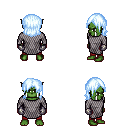
a pixel art fantasy rpg character, male body template, orc, green skin, chain mail, red pants, white cyan long bangs hairstyle, metal gloves, four views (front, back, left, right), 2x2 character sprite sheet, small pixel art, hard edges, no anti-aliasing